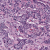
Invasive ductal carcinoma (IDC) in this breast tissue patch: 1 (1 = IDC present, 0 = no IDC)